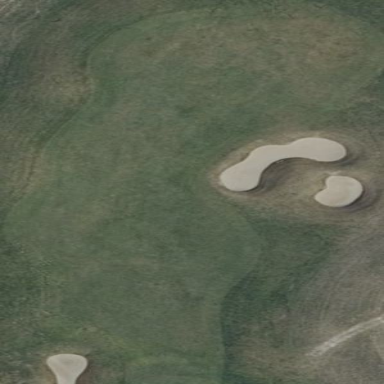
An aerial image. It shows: Golf fairway in the image.